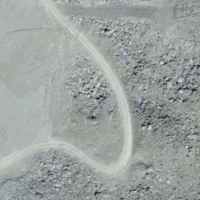
EUNIS habitat code: 48
Species observed at this site:
Saxifraga aizoides